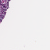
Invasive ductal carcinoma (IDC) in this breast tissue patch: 0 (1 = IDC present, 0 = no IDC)